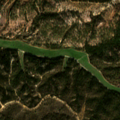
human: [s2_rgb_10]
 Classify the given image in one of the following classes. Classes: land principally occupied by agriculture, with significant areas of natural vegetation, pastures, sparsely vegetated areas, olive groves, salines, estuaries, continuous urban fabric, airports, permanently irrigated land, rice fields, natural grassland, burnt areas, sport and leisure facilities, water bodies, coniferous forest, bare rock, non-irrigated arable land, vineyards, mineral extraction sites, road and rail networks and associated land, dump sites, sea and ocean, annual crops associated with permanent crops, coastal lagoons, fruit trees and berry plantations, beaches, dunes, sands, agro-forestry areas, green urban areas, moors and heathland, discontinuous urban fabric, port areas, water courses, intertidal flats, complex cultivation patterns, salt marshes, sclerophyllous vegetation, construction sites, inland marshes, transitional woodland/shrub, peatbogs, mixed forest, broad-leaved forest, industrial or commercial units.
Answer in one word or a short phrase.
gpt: non-irrigated arable land, broad-leaved forest, transitional woodland/shrub